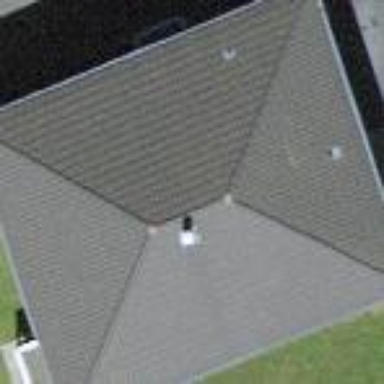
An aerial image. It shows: House with hipped roof.